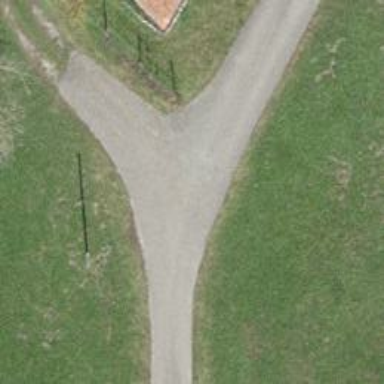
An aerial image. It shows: Well-maintained track road with grade 1 tracktype.